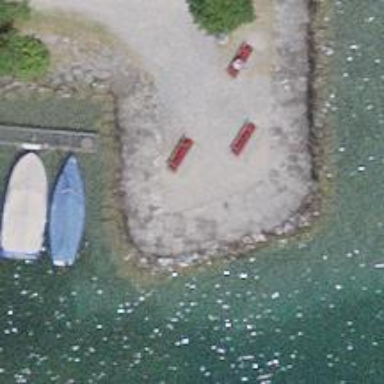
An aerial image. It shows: Bench for seating.